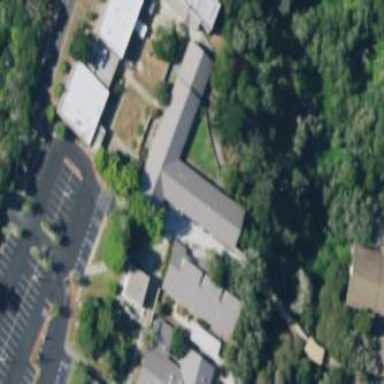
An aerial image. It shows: School building.